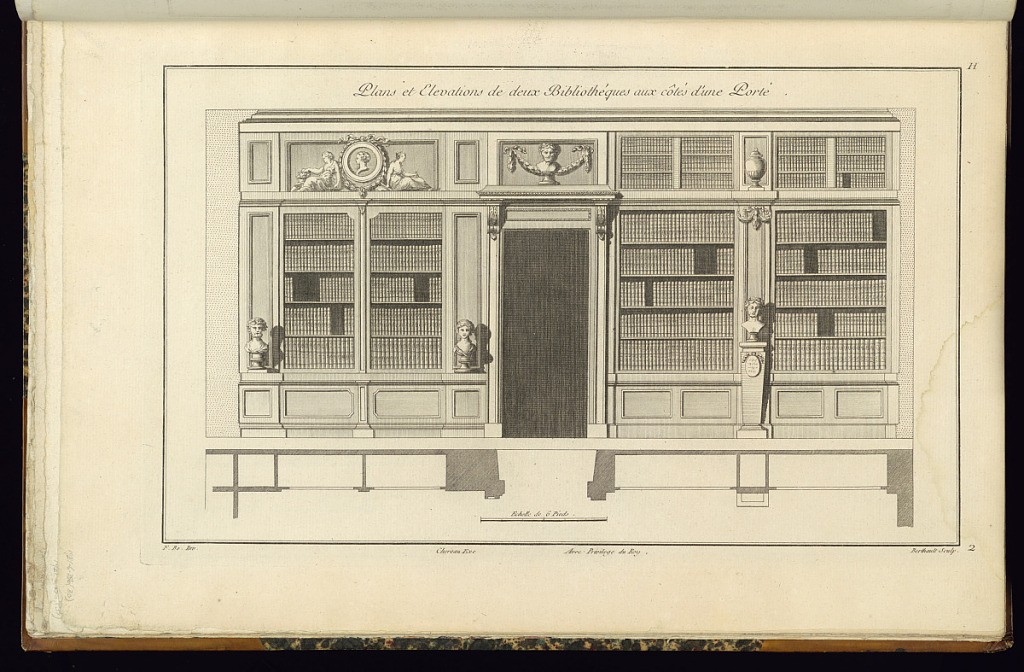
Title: Plans et Elevations de deux Bibliothèques aux côtés d'une Porte
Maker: Juste-François Boucher, French, 1736 – 1782
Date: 1774
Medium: Engraving on laid paper
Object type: Print
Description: Elevation of a library with a door in the center. The interior is decorated with pedestals for busts, and ornament motifs including portraitt medallions, garland, and a vase. The plate is signed.